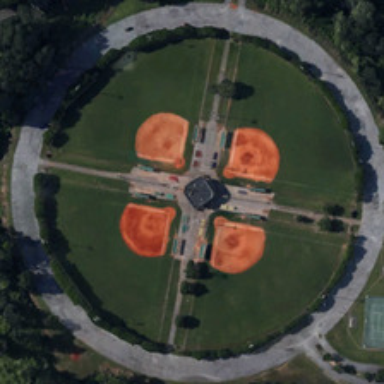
Four baseball fields are surrounded by many green trees .